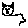
Label: cat